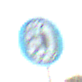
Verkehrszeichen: SchneekettenVorgeschrieben
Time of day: SunriseSunset
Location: Outdoor (Nature)
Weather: PartlyCloudy
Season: NotSpecified
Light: Natural